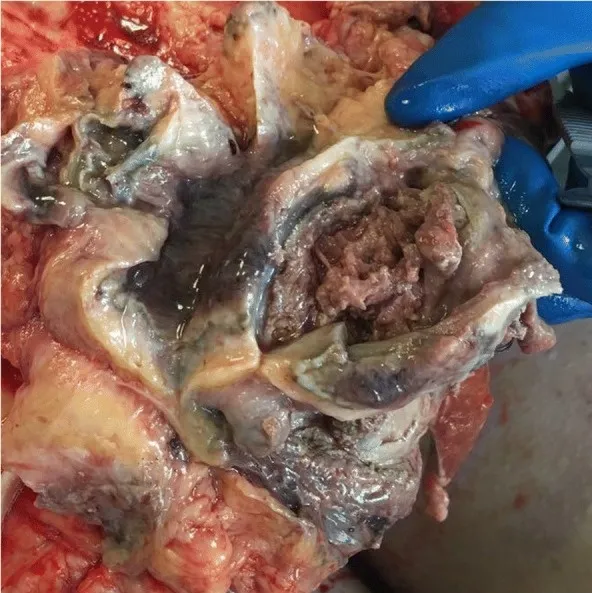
Totally necrotized tumor and underlying bladder wall.
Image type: medical_photograph (other_medical_photograph)